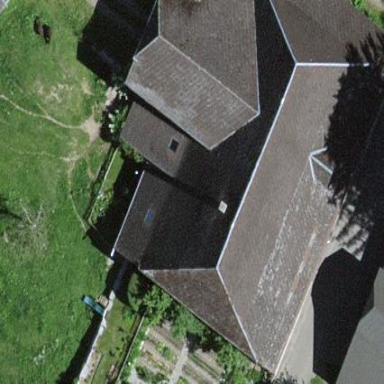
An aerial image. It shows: Farm building.